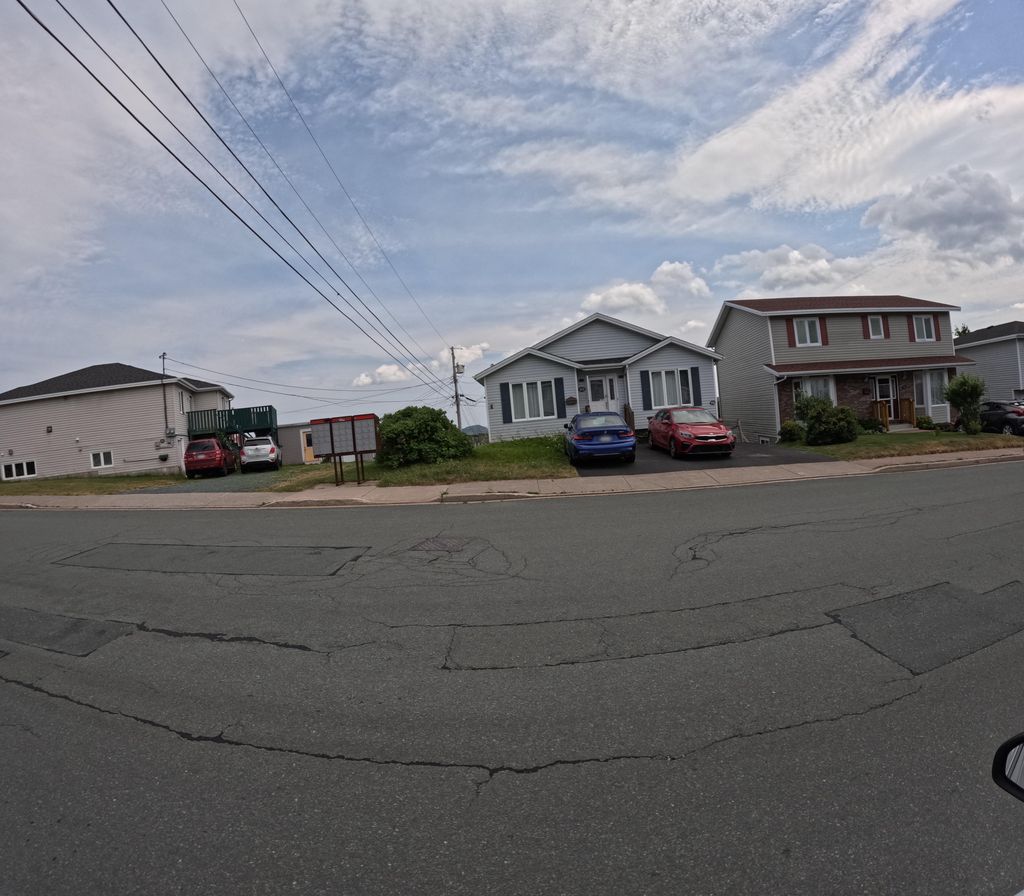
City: st_johns